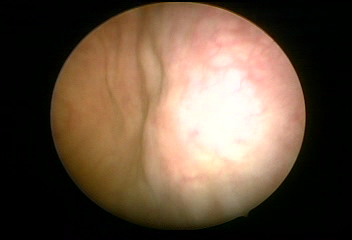
Modality: WLC
Class: Normal mucosa
Bladder cancer association: No